Interaction volume radius: 5 \u00c5
Interaction volume height: 10 \u00c5
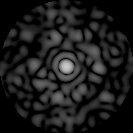
Disorder parameter: 0.8149